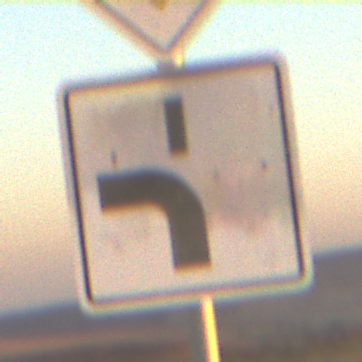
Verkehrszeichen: VerlaufVorfahrtsstrasse5
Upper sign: Vorfahrtsstrasse
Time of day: SunriseSunset
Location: Outdoor (Nature)
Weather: Clear
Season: NotSpecified
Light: Natural